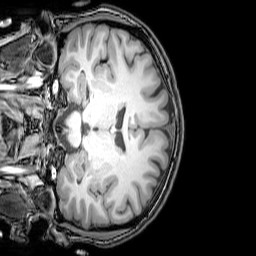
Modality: T1w
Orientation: coronal
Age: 22
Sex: female
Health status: healthy
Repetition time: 0.081 s
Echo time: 0.037 s